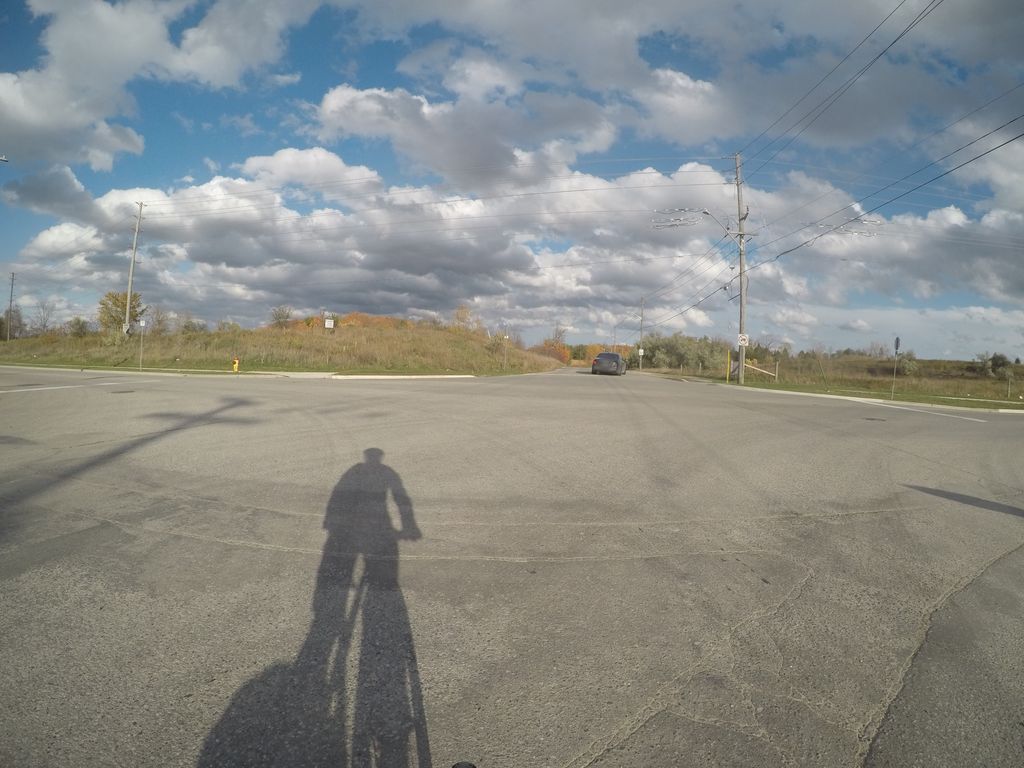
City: kitchener-waterloo